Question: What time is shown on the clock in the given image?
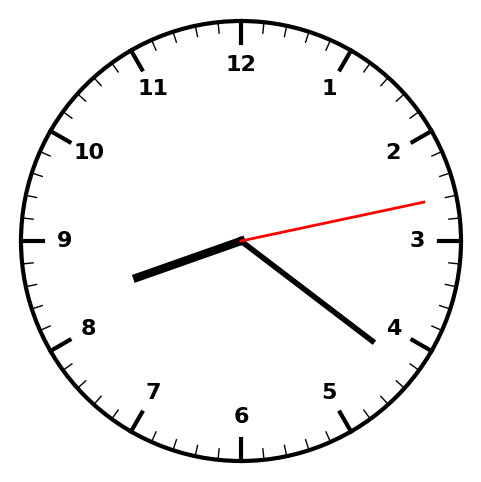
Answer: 08:21:13